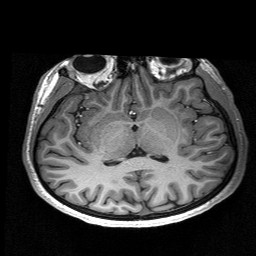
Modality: T1w
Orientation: coronal
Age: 24
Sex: female
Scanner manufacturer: siemens
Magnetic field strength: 3 T
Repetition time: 2.53 s
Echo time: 0.00267 s